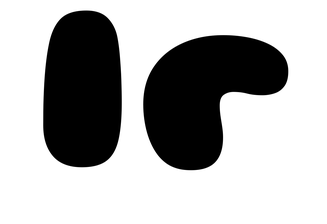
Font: Gluten_Black